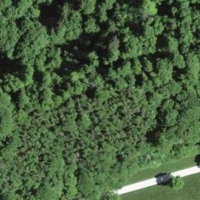
EUNIS habitat code: 41
Species observed at this site:
Laserpitium latifolium
Colchicum autumnale
Aglais urticae
Lasiommata maera
Thymelicus sylvestris